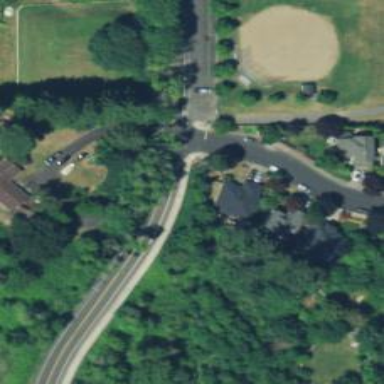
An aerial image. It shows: Tertiary road with asphalt surface and sidewalk on the left.